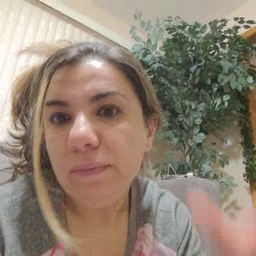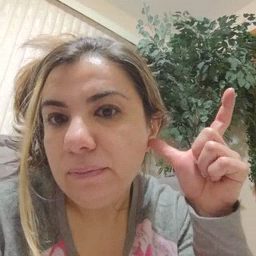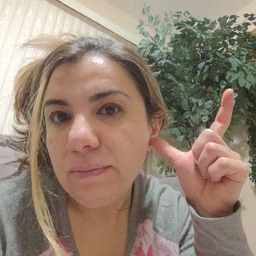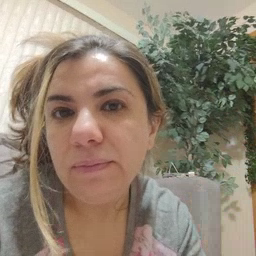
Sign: listen